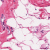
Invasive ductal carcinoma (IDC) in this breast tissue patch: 0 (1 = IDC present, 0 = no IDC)